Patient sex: M
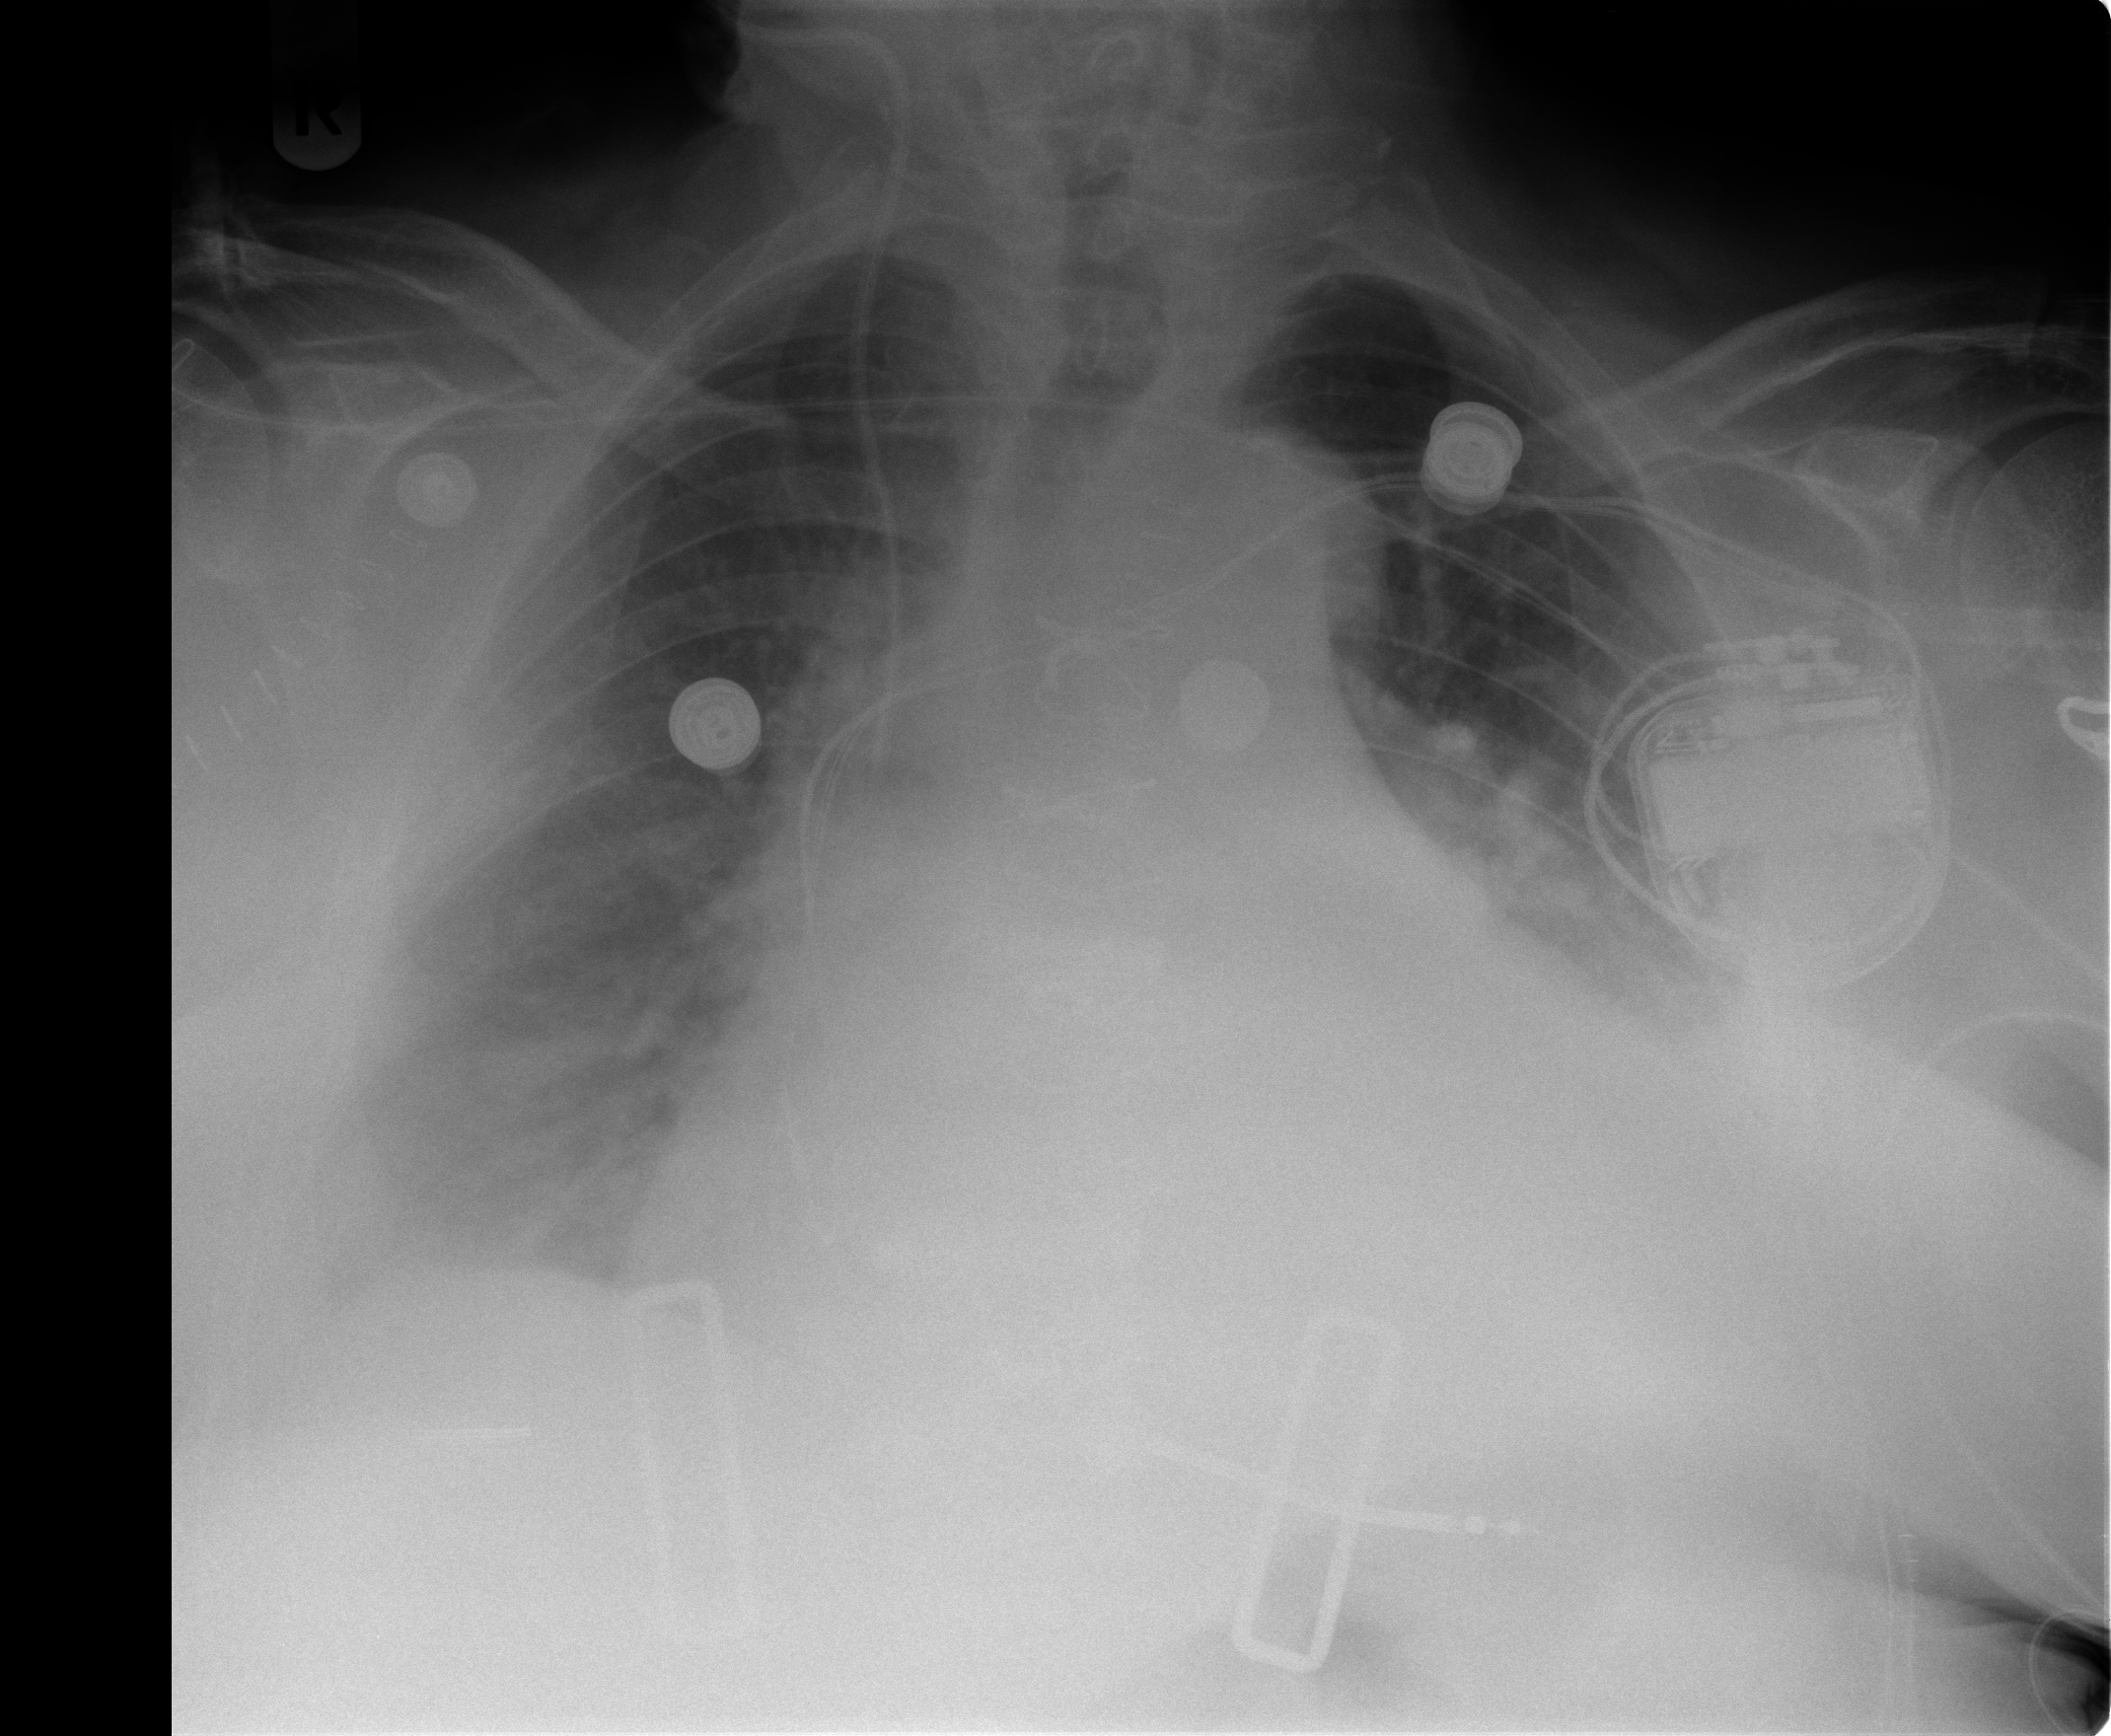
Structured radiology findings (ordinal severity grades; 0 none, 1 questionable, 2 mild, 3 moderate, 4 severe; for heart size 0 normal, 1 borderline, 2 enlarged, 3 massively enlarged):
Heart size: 2
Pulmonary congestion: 3
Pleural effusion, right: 2
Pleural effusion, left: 2
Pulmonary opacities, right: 0
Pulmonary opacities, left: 0
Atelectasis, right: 2
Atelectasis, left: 2